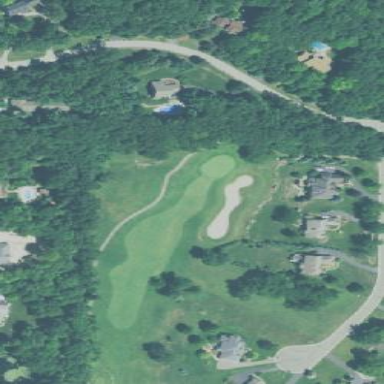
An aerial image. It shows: Scenic golf fairway.